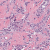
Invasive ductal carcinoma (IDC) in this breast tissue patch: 1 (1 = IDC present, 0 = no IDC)